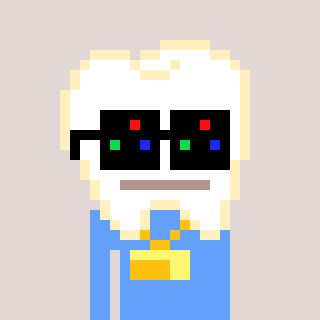
a pixel art character with square black sunglasses, a tooth-shaped head and a blue-colored body on a warm background